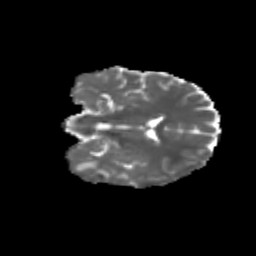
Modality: MD
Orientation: coronal
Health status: ill
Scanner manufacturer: siemens
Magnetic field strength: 3 T
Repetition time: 13.7 s
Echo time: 0.098 s